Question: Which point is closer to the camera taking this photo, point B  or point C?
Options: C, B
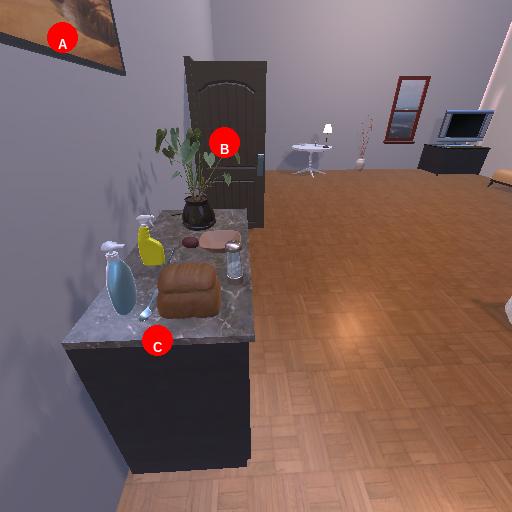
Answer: C